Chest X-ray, PA view. Patient: 34 years old, sex M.
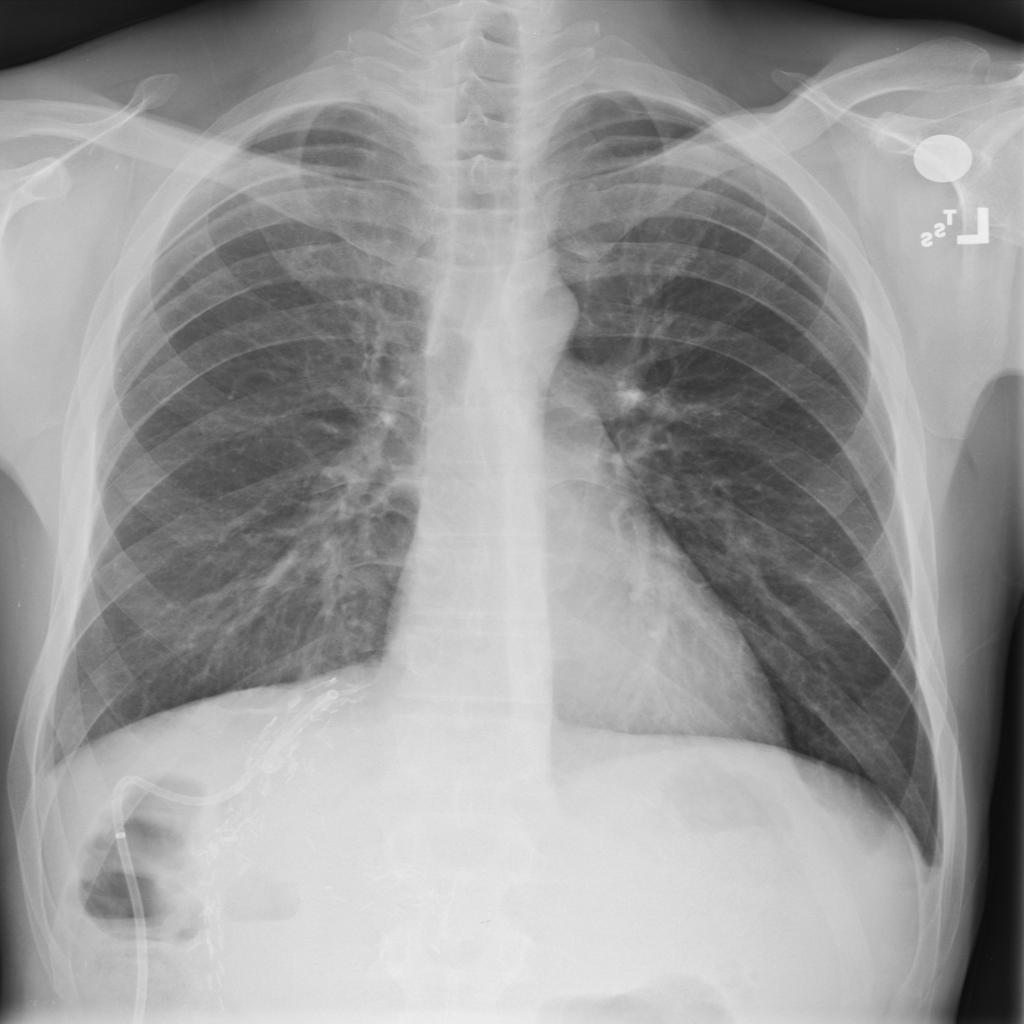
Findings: No Finding